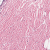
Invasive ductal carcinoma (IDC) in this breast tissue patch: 0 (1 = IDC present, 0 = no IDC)